九年级 · 解析几何
一位运动员在距篮筐正下方水平距离 $4 \mathrm{~m}$ 处跳起投篮, 球运行的路线是抛物线, 当球运行的水平距离为 $2.5 \mathrm{~m}$ 时, 达到最大高度 $3.5 \mathrm{~m}$, 然后准确落入篮筐. 如图所示, 建立平面直角坐标系, 已知篮筐中心到地面的距离为 $3.05 \mathrm{~m}$, 该运动员身高 $1.9 \mathrm{~m}$, 在这次跳投中, 球在头顶上方 $0.25 \mathrm{~m}$ 处出手, 球出手时, 他跳离地面的高度是 ( )

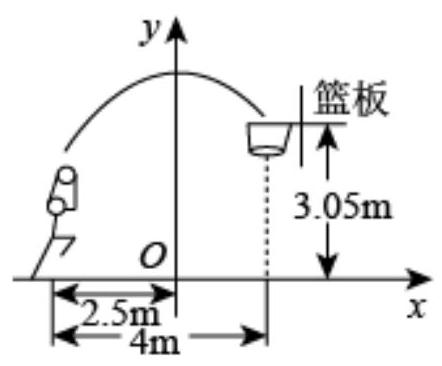
A. $0.1 \mathrm{~m}$
B. $0.2 \mathrm{~m}$
C. $0.3 \mathrm{~m}$
D. $0.4 \mathrm{~m}$

答案: A
解析: mathrm{A}$